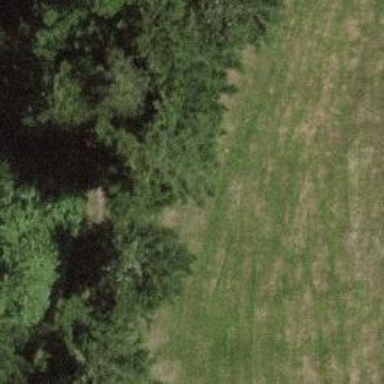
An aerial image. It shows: Hunting stand.